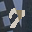
Label: 7